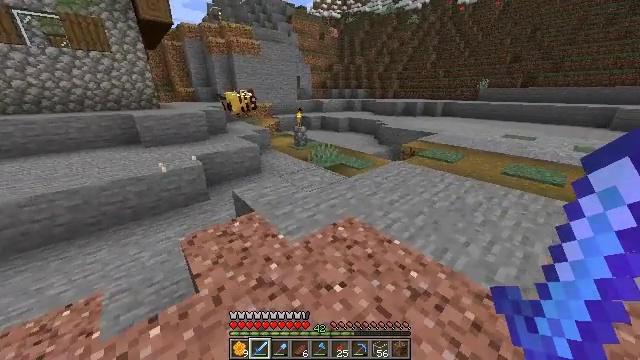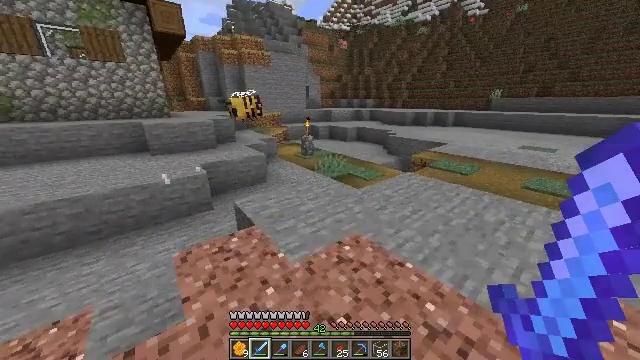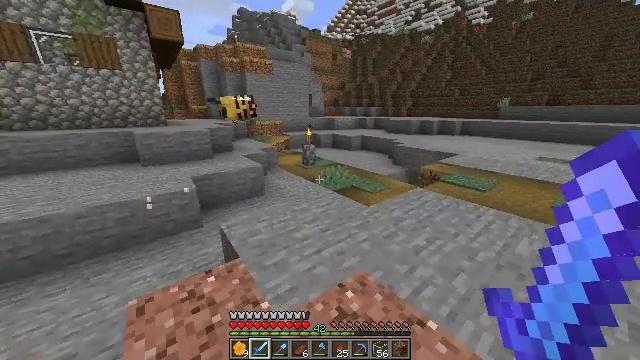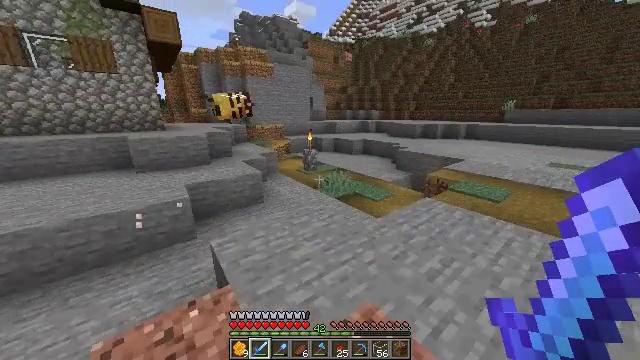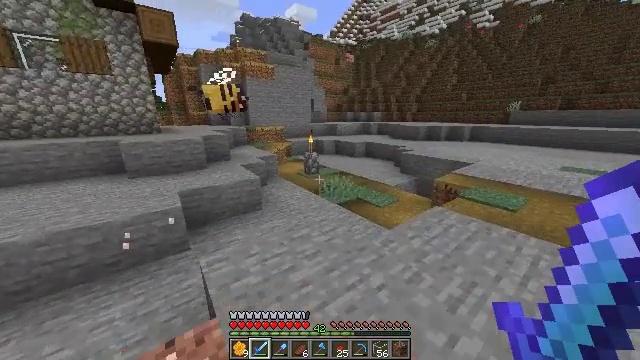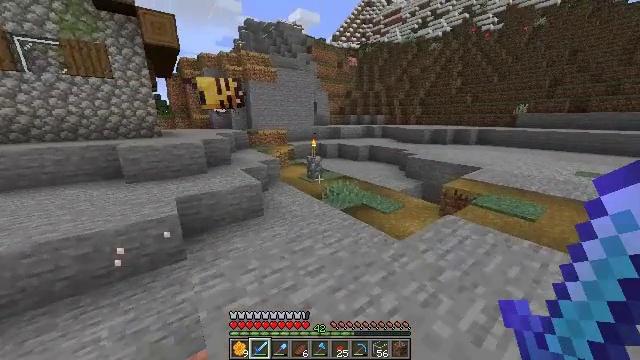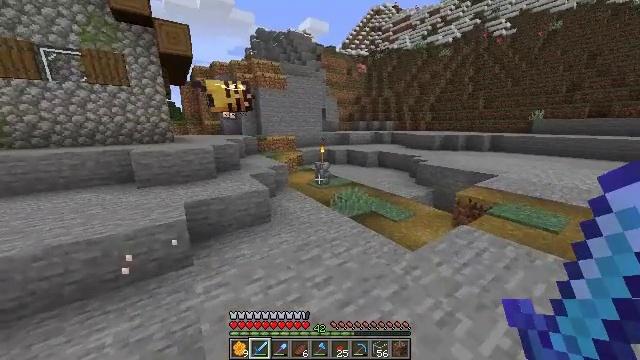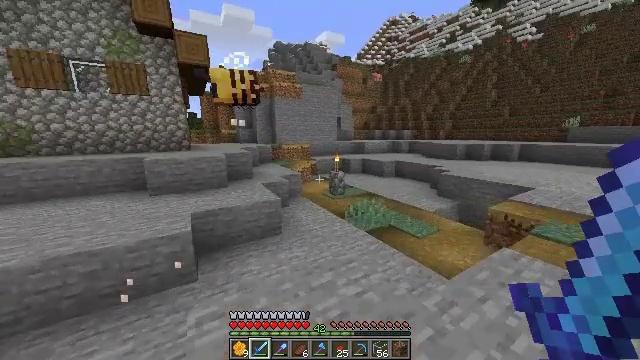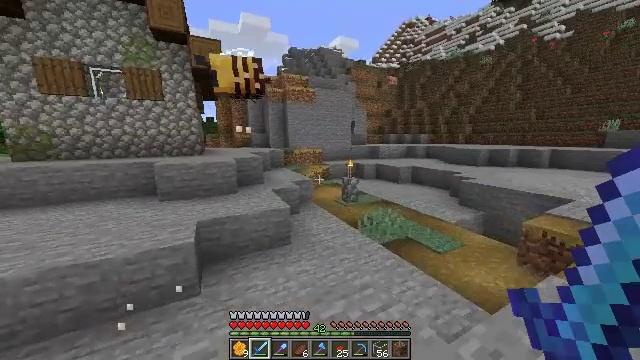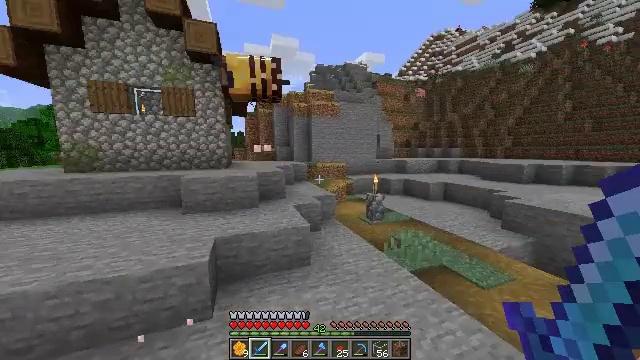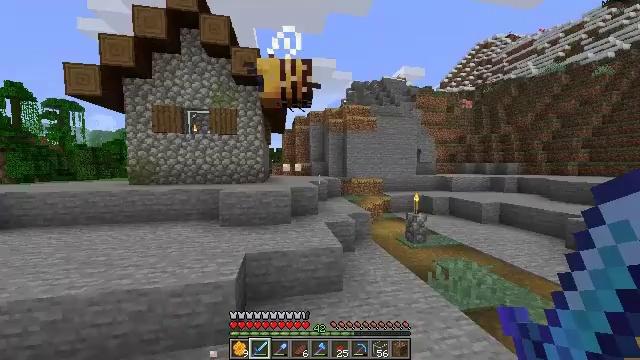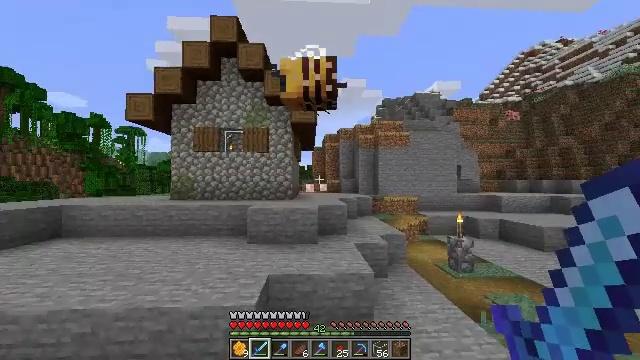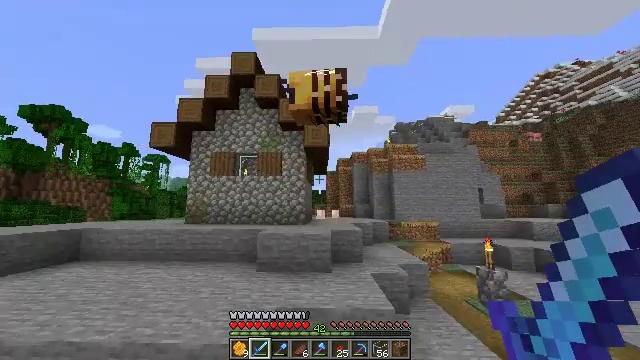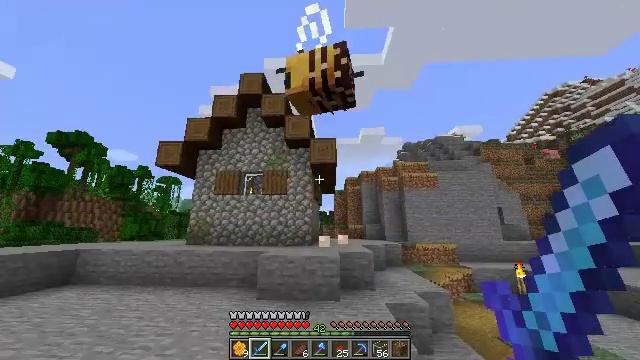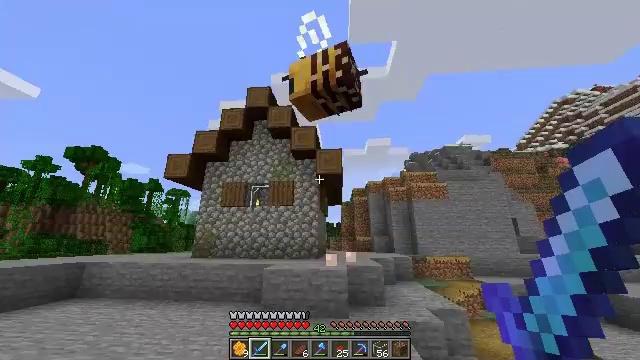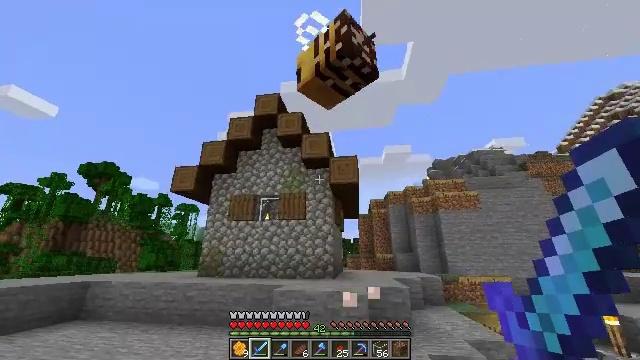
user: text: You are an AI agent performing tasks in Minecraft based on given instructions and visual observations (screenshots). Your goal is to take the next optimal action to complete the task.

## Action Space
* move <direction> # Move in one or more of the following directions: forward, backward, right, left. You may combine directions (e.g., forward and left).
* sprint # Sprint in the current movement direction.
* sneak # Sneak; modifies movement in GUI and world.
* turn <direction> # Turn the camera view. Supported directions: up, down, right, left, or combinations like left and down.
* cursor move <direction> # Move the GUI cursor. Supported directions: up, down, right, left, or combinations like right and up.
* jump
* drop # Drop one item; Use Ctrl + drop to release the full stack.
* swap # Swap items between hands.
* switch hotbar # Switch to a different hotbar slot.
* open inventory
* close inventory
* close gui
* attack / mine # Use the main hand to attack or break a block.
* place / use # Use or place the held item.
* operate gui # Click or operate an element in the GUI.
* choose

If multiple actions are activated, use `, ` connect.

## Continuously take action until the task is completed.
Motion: motion action
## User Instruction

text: Kill a bee.
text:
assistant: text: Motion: move forward, turn left and up
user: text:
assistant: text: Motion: move forward, turn up
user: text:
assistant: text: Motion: move forward
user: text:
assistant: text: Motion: move forward
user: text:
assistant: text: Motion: move forward
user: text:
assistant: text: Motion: move forward, turn left and up
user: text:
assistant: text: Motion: move forward, turn left and up
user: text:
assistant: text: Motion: move forward, turn left and up
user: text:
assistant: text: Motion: move forward, turn left and up
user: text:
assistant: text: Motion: move forward, turn left and up
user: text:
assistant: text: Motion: move forward, turn left and up
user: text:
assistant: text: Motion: move forward, turn left and up
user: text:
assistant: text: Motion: move forward, turn left and up
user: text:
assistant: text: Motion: turn left and up
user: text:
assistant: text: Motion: turn left and up
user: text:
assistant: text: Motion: turn left and up
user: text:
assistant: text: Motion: turn right and up
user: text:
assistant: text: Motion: turn right and up
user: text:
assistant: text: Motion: turn right and up, attack / mine
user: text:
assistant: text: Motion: turn up, attack / mine
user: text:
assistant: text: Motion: turn left and up, attack / mine
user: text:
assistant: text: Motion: turn left and up, attack / mine
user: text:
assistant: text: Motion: turn left and up, attack / mine
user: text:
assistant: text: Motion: turn left and up, attack / mine
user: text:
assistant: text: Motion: turn up, attack / mine
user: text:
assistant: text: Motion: attack / mine
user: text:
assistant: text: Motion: attack / mine
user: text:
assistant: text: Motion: attack / mine
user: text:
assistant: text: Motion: attack / mine
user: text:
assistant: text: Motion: turn down